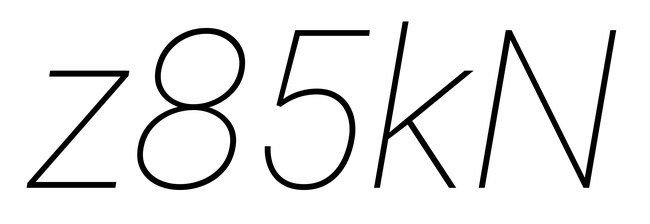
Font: Roboto-Italic_Thin_Italic